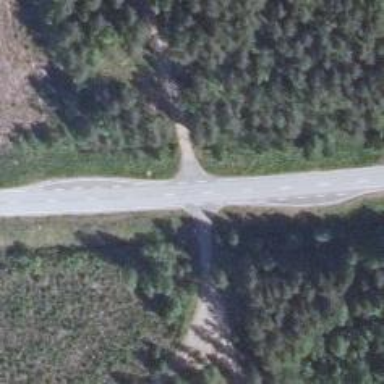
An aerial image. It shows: Primary road with asphalt surface.